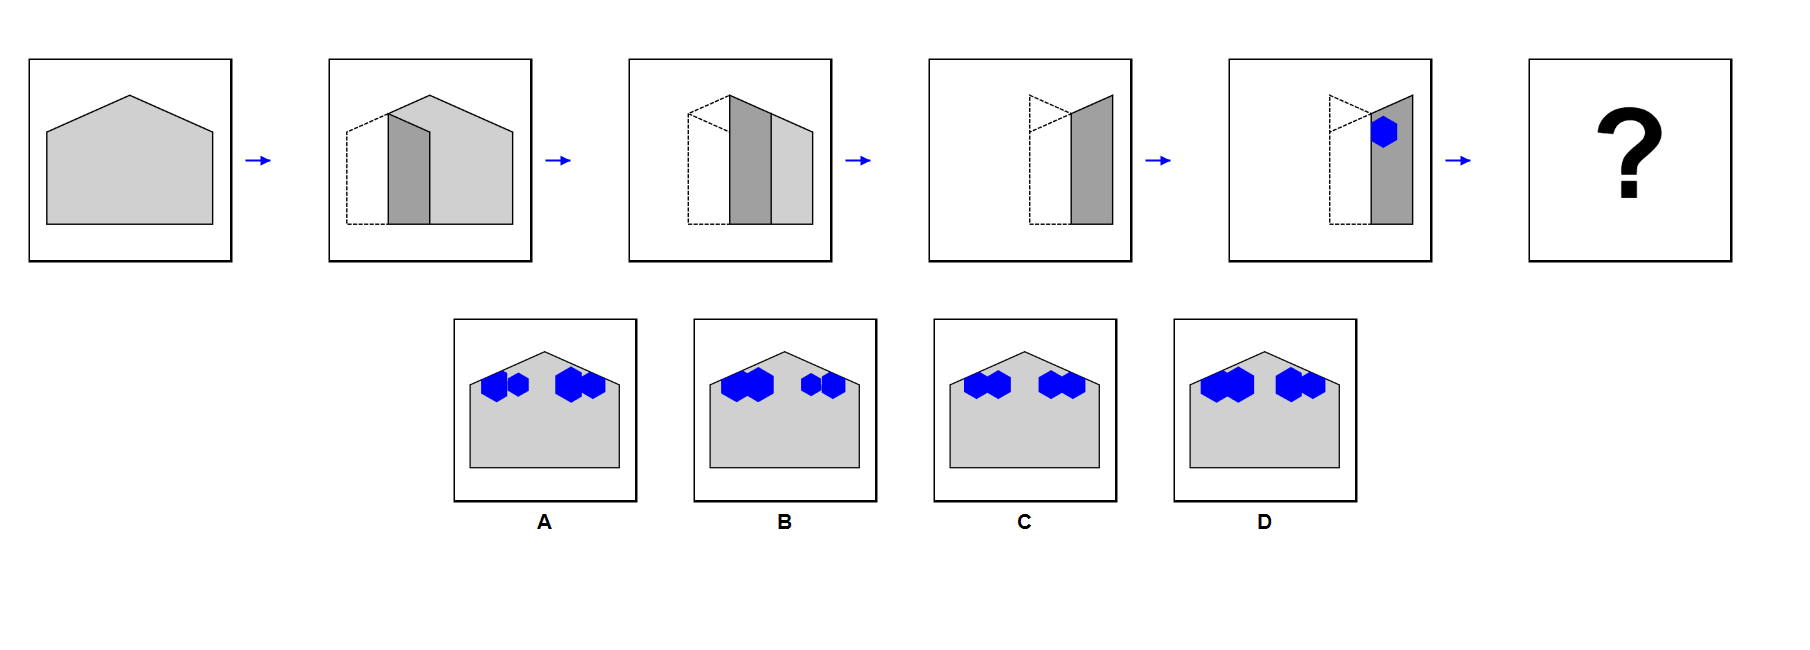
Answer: C